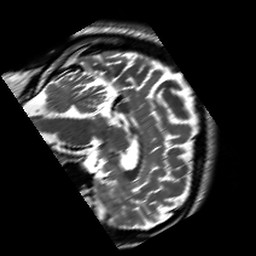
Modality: T2w
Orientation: sagittal
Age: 27
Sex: male
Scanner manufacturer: siemens
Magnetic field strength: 3 T
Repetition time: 7 s
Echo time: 0.09 s